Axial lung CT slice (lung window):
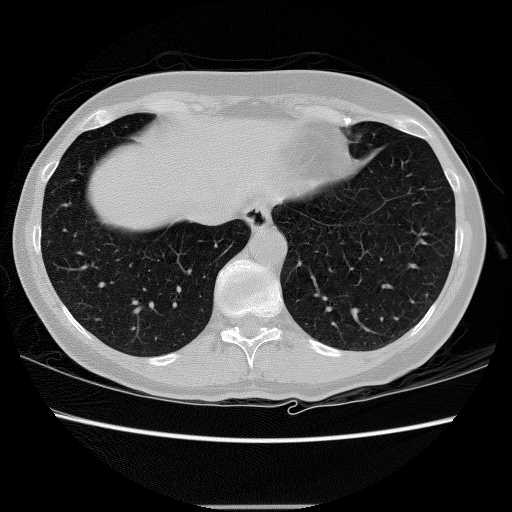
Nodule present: no